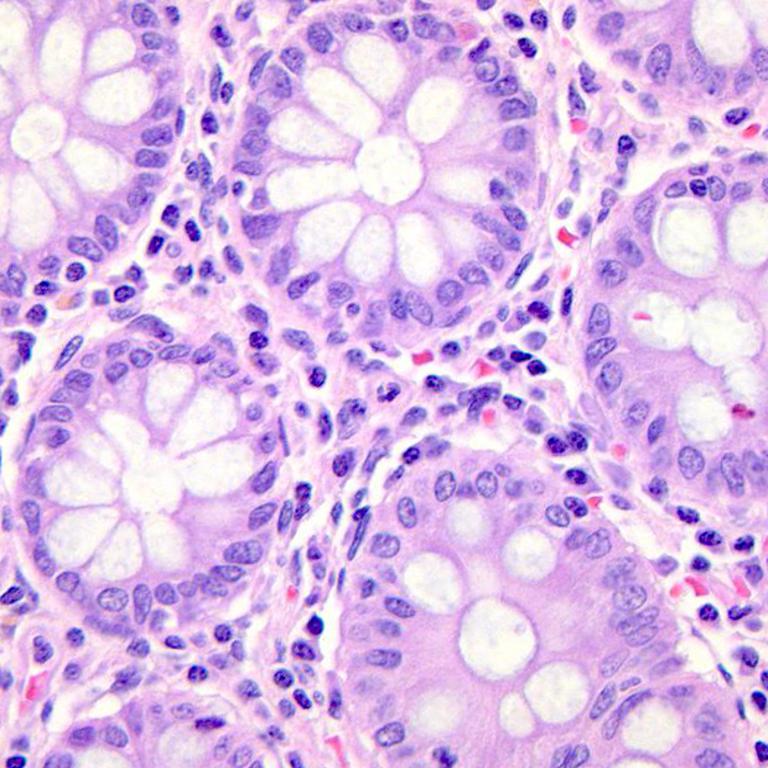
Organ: colon
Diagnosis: benign